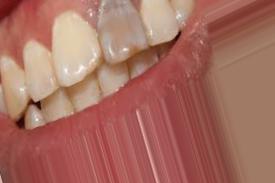
Condition: Tooth Discoloration